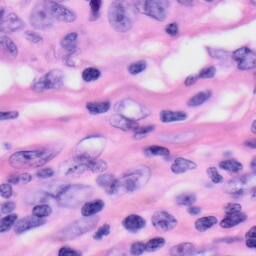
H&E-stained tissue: Skin